Question: I have this problem: i am not a design person. i just simply dont know how to make this arrow under the rectangle:

i tried to make a div with this background color and hang some image under it, but i am trying to do this for 2 hours now and i am totally stuck not finding a image tool which cuts out in triangle form. then i decided to do this thru css, but cannot somehow do it.
how can i do this triangle in css and hang to div? i want that if i resize window, the triangle should stick to div and doesnot move.
many many thanks for help in advance.
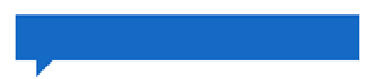
Answer: <URL>
'''
<div class="arrow-down"></div>
'''
'''
.arrow-down {
width: 0;
height: 0;
border-left: 20px solid transparent;
border-right: 20px solid transparent;
border-top: 20px solid #f00;
}
'''
<URL>
'''
<div id="div1"><div class="arrow-down"></div></div>
'''
'''
#div1{
width:200px;
height:200px;
background-color:#f00;
}
.arrow-down {
width: 0;
height: 0;
border-left: 20px solid transparent;
border-right: 20px solid transparent;
border-top: 20px solid #f00;
position:absolute; //added position:absolute
}
'''
'''
$(document).ready(function () {
$('.arrow-down').css('top', $('#div1').height() + 5).css('left', '20px');
});
'''
or you can make use of ':after' only css effect
<URL>
'''
<div>
<p>Testing triangle</p>
</div>
'''
'''
div {
margin: 50px;
padding: 10px 20px;
float: left;
background-color: #f00;
position: relative;
}
div:after {
width: 0;
height: 0;
border-left: 20px solid transparent;
border-right: 20px solid transparent;
border-top: 20px solid #f00;
content:"";
position: absolute;
bottom: -20px;
left: 20px;
}
'''